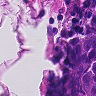
Metastatic tissue present: no